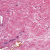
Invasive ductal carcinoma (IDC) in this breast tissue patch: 0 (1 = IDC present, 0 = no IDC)